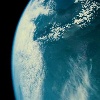
Label: cloud